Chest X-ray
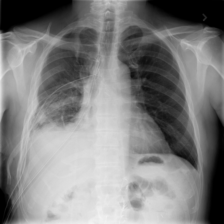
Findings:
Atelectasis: positive
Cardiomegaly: negative
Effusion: positive
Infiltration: negative
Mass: negative
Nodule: negative
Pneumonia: negative
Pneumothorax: positive
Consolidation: negative
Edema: negative
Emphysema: negative
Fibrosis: negative
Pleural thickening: negative
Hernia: negative